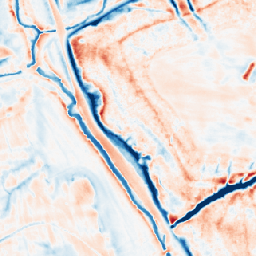
Category: multiscale
Decomposition family: dog_multiscale
Decomposition parameters: sigma_ratio: 1.6
n_scales: 5
base_sigma: 0.5
Upsampling method: area
Upsampling parameters: scale: 8
Upsampling scale: 8